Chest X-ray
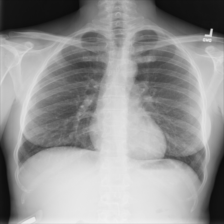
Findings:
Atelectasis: negative
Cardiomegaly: negative
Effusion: negative
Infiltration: negative
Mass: negative
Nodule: negative
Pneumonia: negative
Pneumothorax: negative
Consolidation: negative
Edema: negative
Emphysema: negative
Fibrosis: negative
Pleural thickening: negative
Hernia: negative